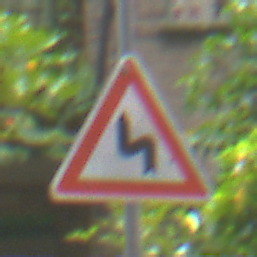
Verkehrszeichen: DoppelkurveZunaechstLinks
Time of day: MorningAfternoon
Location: Outdoor (Urban)
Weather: Overcast
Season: NotSpecified
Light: Natural